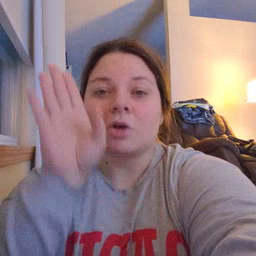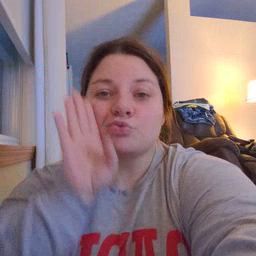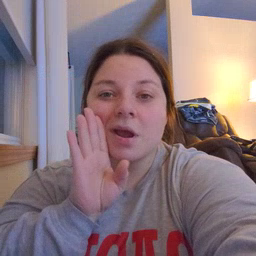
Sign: brown